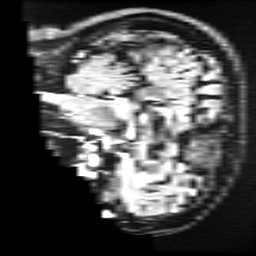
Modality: FLAIR
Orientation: sagittal
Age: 63
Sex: female
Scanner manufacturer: ge
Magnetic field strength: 3 T
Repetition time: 11 s
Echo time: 0.1539 s